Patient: sex M, age 59
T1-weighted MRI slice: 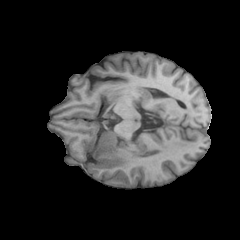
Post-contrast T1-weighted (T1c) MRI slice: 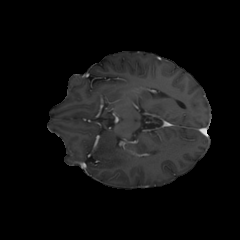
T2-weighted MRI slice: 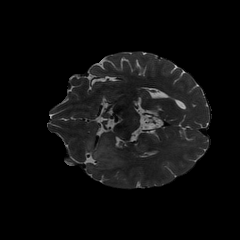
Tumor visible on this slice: yes
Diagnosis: Astrocytoma, IDH-wildtype
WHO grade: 3